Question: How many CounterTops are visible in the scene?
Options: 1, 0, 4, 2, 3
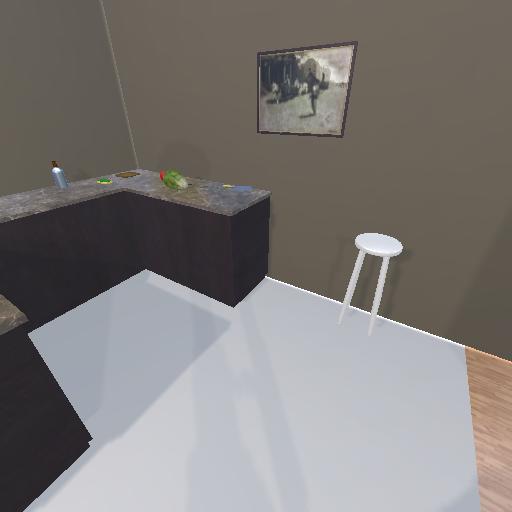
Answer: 1